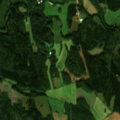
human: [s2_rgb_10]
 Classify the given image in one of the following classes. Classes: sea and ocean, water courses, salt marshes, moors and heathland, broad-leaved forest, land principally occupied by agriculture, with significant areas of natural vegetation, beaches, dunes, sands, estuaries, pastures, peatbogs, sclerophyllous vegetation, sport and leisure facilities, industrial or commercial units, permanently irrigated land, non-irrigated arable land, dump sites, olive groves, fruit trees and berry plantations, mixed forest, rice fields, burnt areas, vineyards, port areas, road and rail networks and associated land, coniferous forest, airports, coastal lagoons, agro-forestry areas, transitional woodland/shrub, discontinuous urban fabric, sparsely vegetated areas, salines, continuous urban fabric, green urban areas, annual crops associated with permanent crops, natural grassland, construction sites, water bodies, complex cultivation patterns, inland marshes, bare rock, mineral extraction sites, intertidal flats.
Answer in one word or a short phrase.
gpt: non-irrigated arable land, land principally occupied by agriculture, with significant areas of natural vegetation, coniferous forest, mixed forest, water bodies